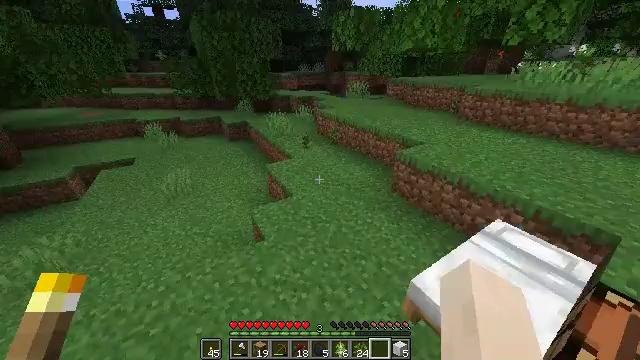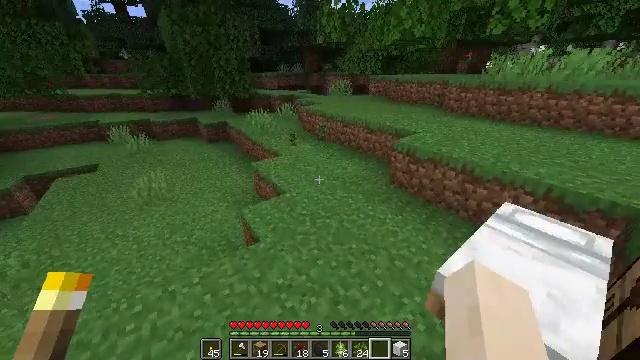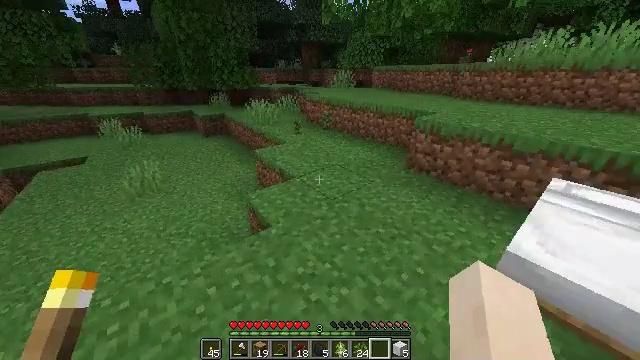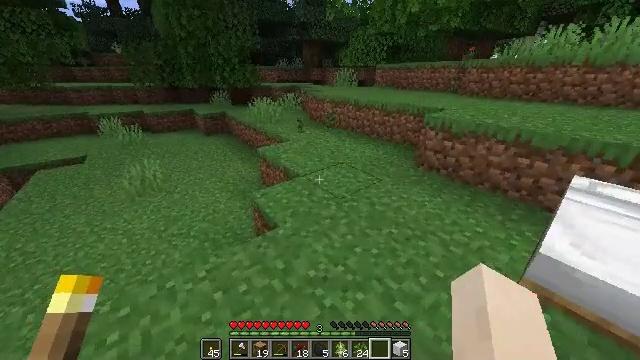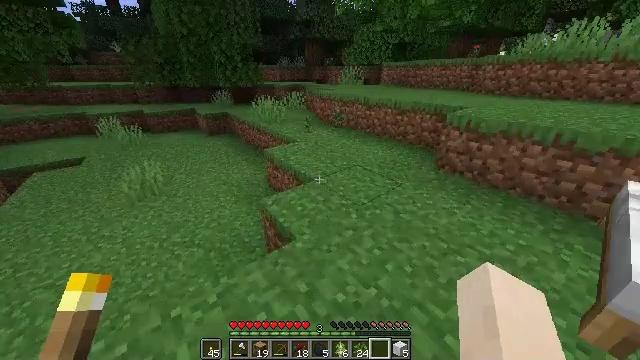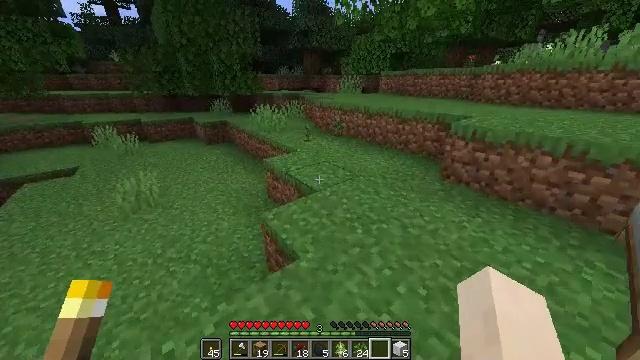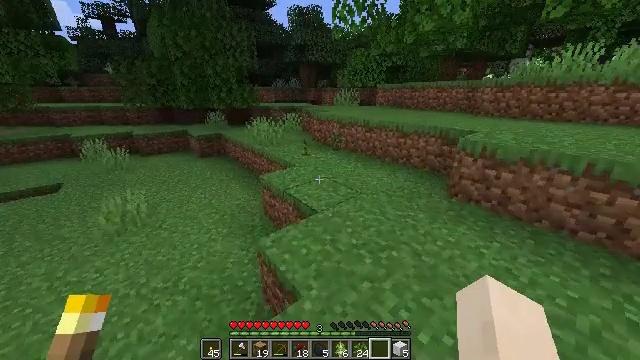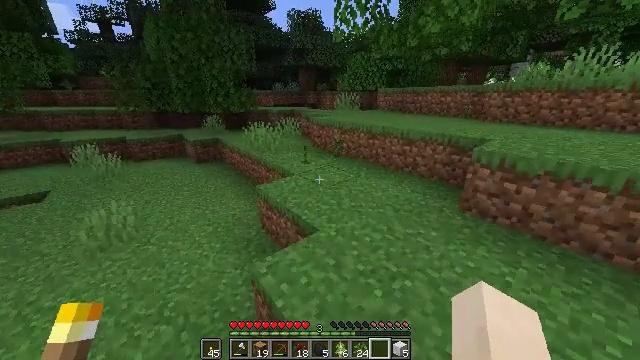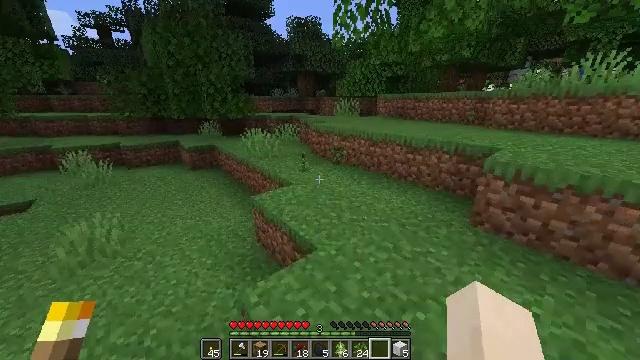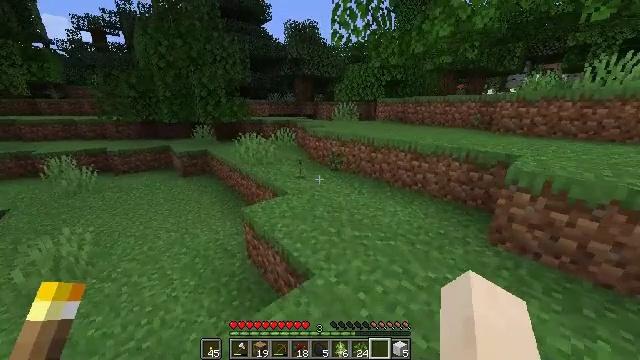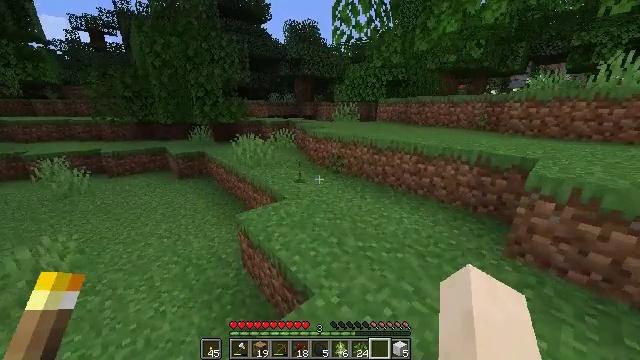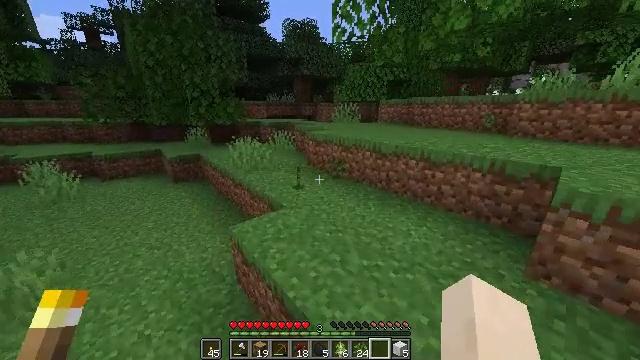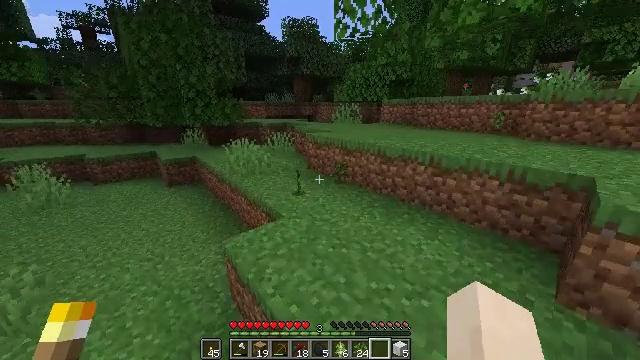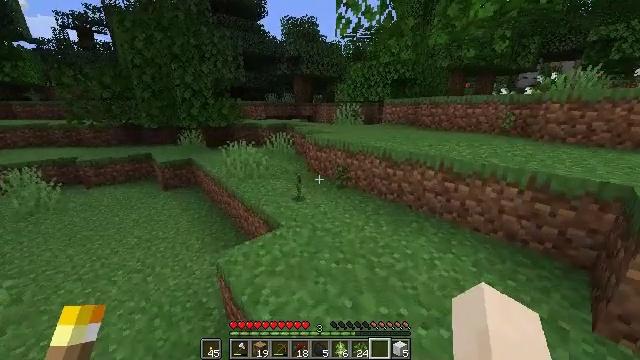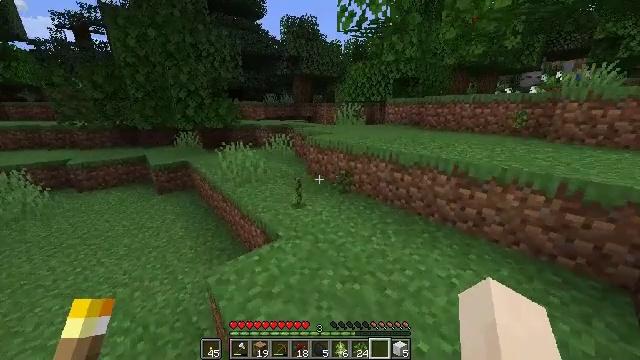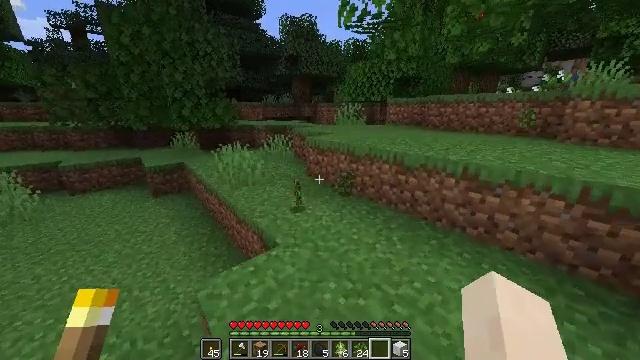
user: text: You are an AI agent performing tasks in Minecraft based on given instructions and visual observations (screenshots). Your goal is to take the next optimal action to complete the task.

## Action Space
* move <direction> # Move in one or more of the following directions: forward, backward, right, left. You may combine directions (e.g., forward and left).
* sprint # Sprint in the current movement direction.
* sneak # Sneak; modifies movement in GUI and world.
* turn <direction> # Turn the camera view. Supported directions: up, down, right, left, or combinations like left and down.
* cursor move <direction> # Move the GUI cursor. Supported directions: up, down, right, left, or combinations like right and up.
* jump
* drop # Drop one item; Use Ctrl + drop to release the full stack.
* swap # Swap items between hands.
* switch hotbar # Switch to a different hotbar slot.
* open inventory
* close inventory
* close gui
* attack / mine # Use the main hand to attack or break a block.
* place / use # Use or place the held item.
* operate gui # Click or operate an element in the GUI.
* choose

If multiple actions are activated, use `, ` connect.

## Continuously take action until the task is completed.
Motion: motion action
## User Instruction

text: Collect some oak leaves.
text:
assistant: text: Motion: move forward, turn right
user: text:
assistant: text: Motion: move forward, turn right
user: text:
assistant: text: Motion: move forward
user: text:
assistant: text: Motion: move forward
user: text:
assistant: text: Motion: move forward, turn up
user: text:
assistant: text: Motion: move forward, turn right and up
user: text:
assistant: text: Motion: move forward
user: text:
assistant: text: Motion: move forward, turn up
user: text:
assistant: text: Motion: move forward
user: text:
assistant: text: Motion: move forward
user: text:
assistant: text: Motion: move forward
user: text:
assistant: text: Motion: move forward
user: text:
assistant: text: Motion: move forward
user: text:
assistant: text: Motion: move forward
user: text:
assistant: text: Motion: move forward
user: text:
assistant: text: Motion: move forward
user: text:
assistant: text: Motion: move forward
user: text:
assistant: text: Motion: move forward, turn right and down
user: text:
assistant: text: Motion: move forward, turn right and down
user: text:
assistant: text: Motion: move forward, turn right and down
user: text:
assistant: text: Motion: move forward, turn right
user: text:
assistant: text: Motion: move forward
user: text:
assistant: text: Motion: move forward
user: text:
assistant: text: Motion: move forward
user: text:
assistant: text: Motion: move forward
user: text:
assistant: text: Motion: move forward, turn left and down
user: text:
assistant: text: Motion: move forward, turn left and down
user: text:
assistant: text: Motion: move forward, turn left and up
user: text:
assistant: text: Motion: move forward, turn left and up
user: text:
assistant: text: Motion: move forward, turn left and up